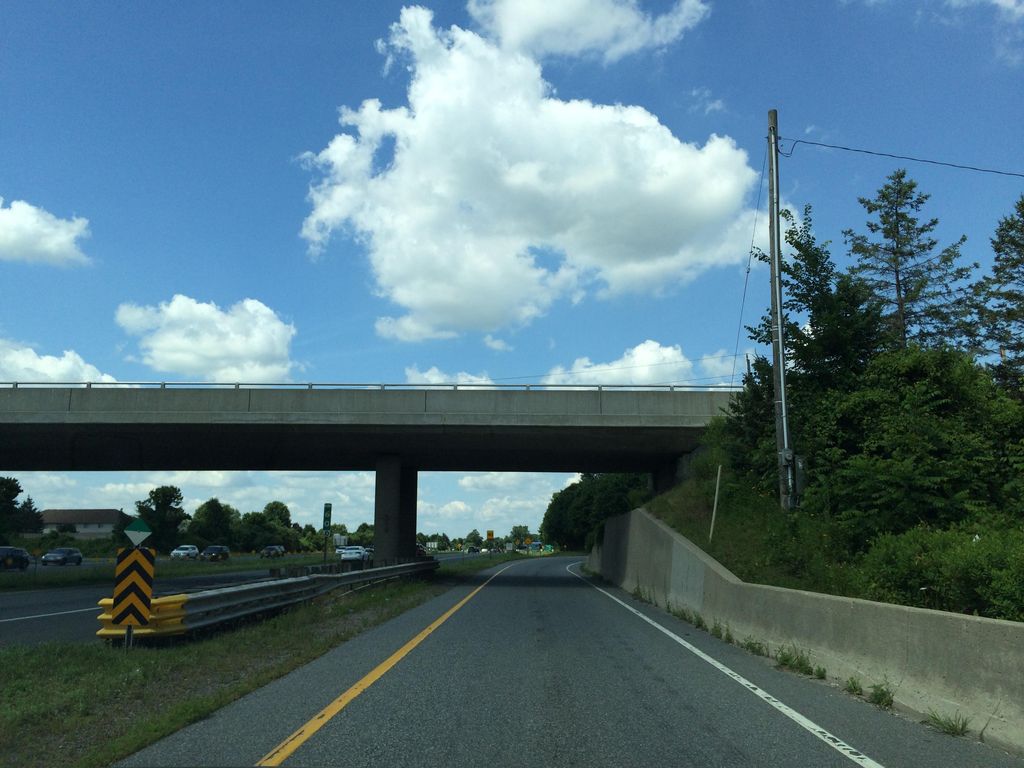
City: hamilton